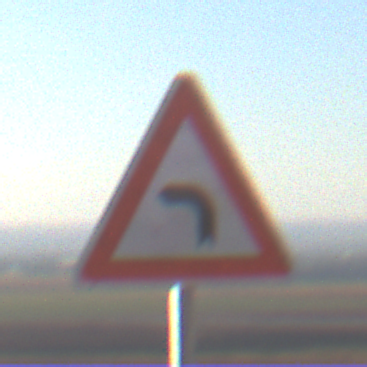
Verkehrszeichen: KurveLinks
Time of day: MorningAfternoon
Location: Outdoor (Nature)
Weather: Clear
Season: NotSpecified
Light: Natural